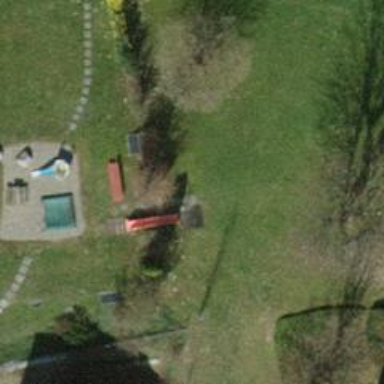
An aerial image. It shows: Playground with slide.